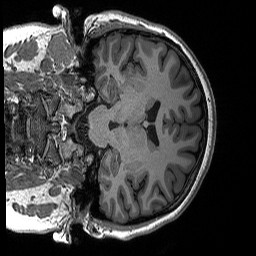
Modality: T1w
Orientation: coronal
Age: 22
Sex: female